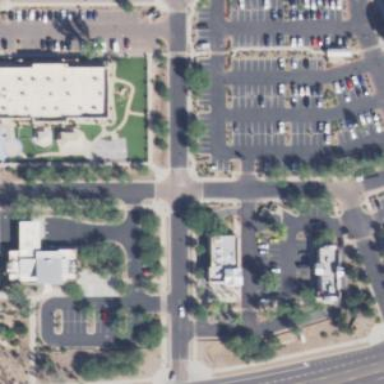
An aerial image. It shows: Parking area with surface.